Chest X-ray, AP view. Patient: 71 years old, sex M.
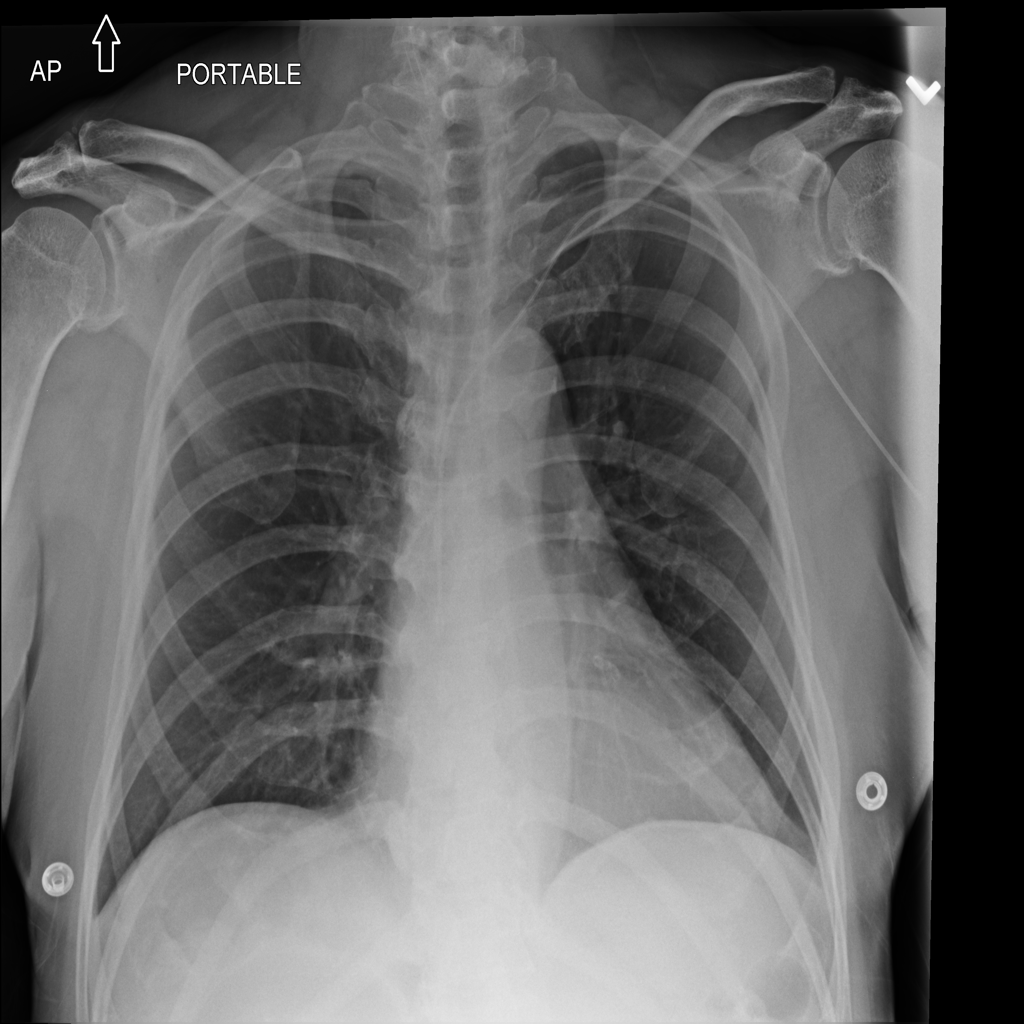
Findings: No Finding